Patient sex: F
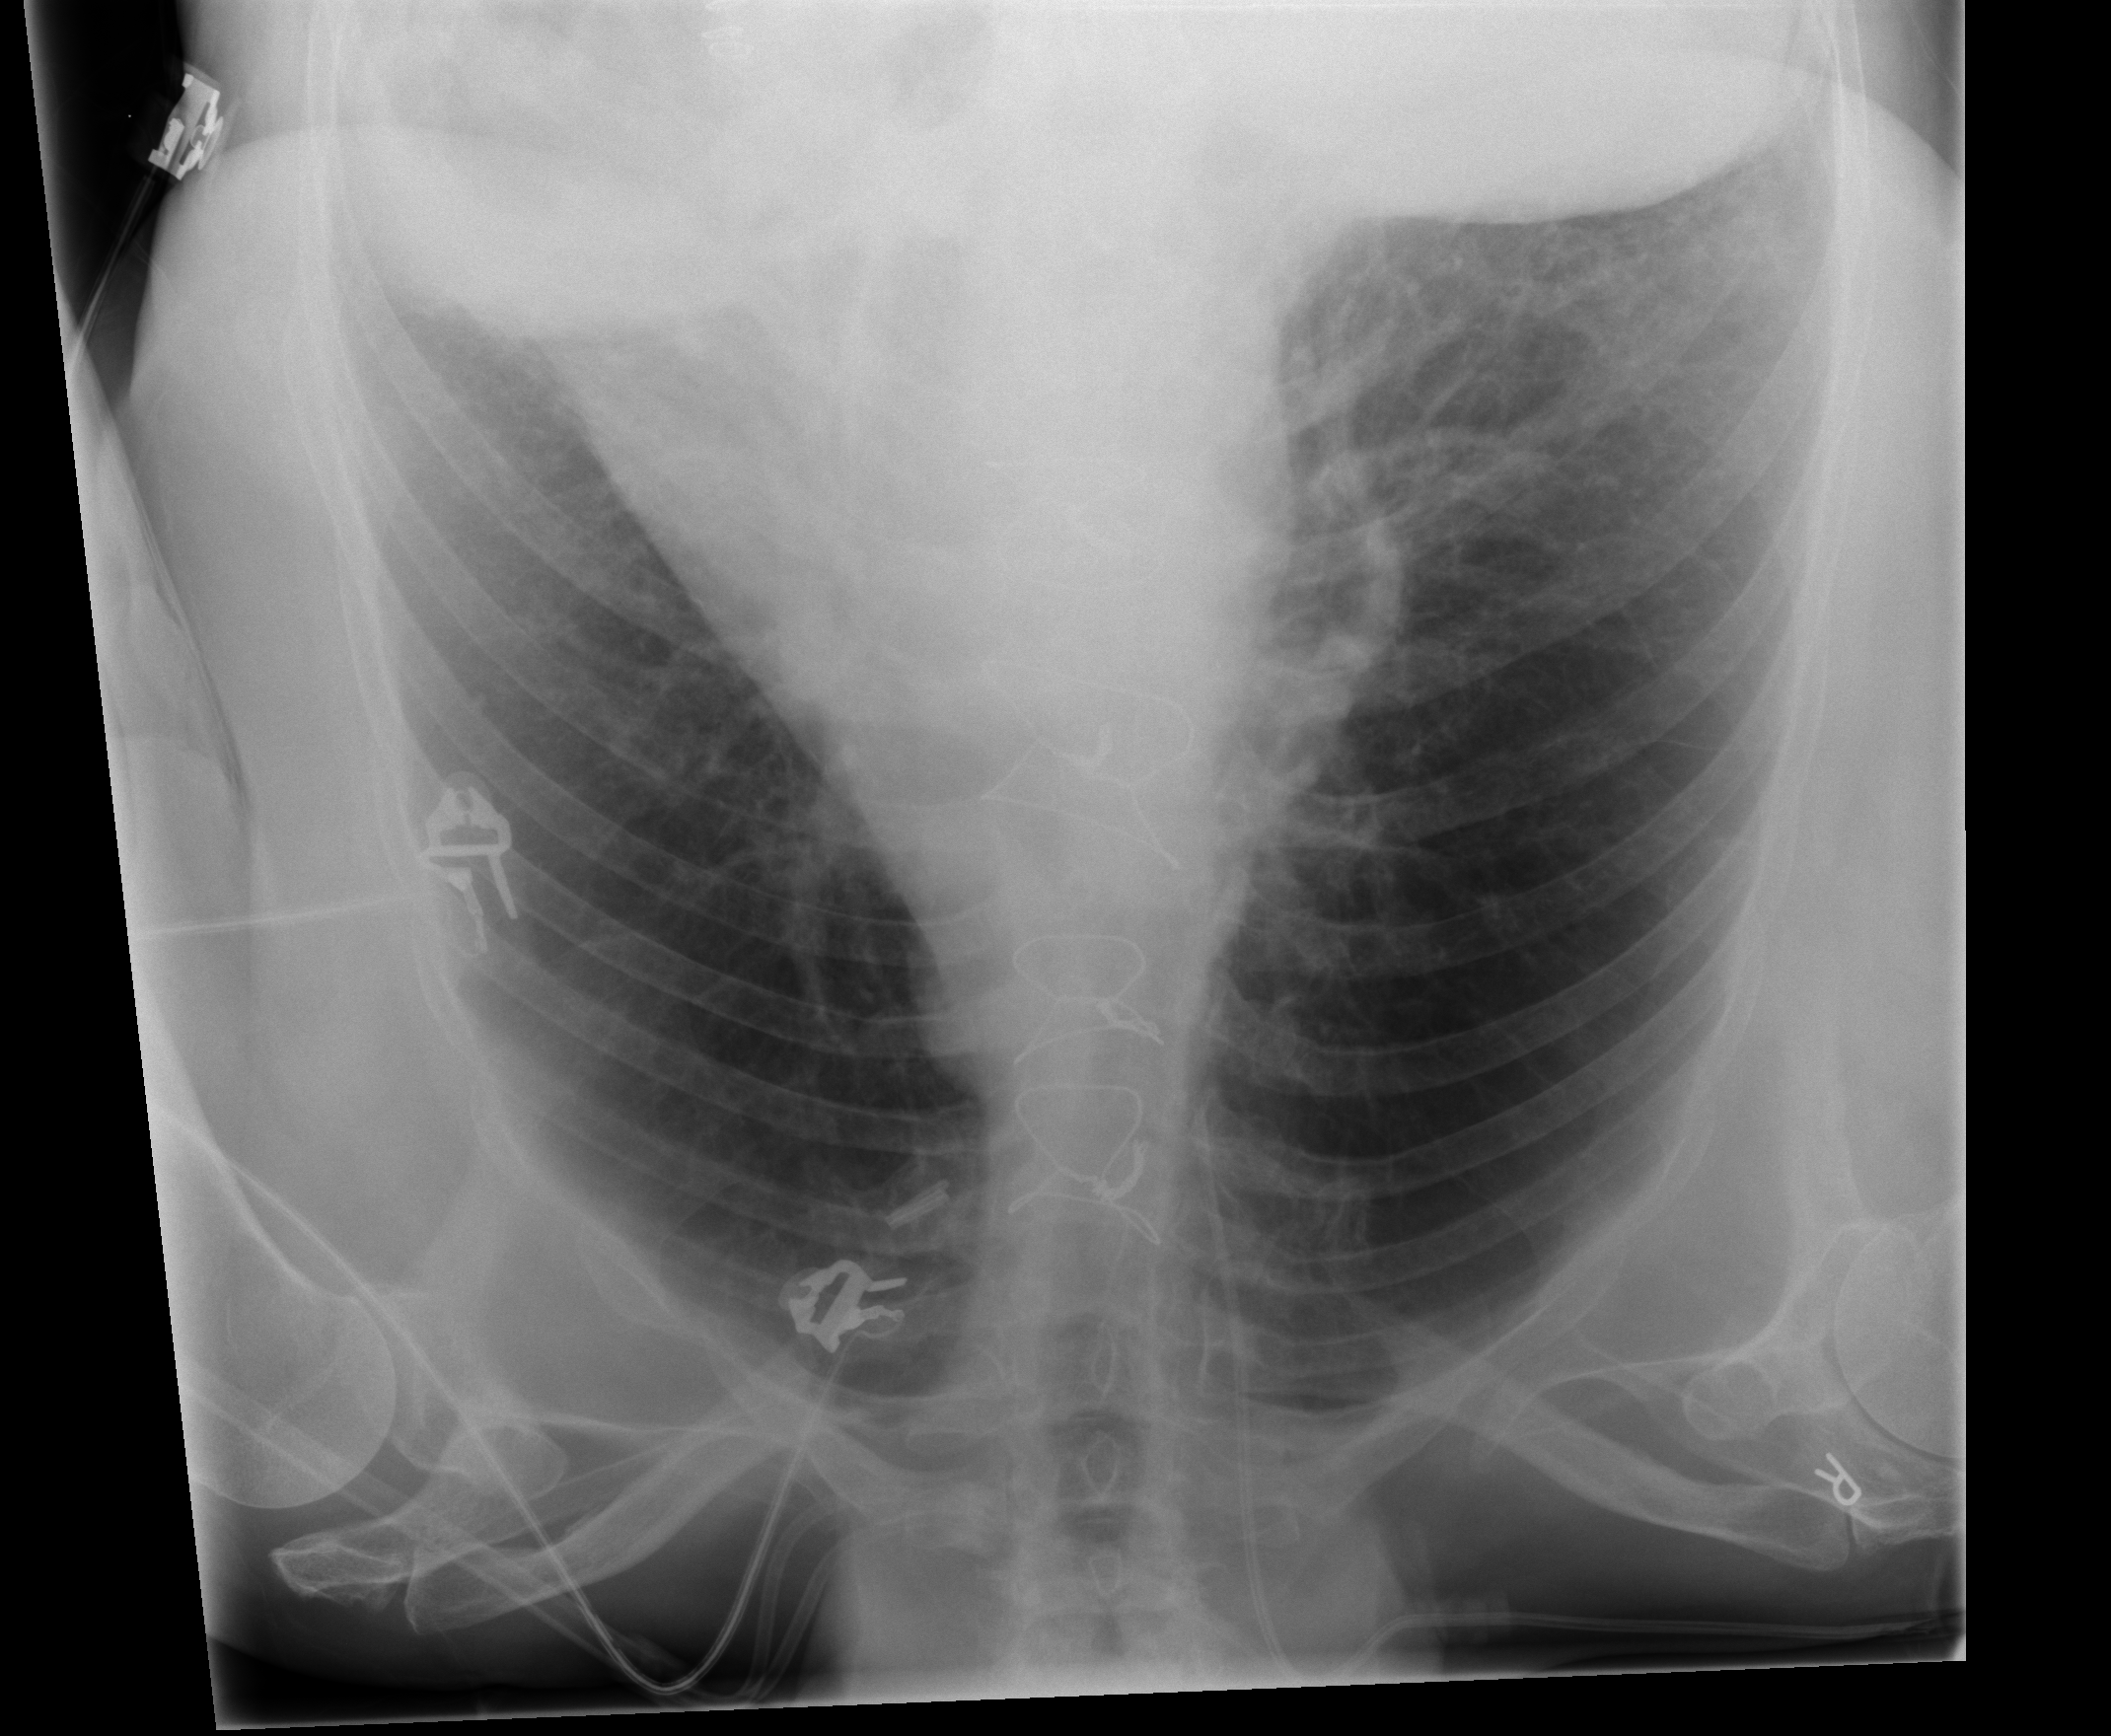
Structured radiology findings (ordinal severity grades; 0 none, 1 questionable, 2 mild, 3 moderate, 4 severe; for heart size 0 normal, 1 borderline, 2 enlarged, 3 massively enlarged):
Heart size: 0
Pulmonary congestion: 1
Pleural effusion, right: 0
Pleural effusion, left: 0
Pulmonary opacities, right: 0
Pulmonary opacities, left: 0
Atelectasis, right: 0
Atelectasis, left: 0